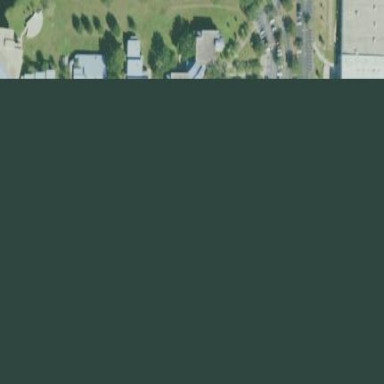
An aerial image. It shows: College.